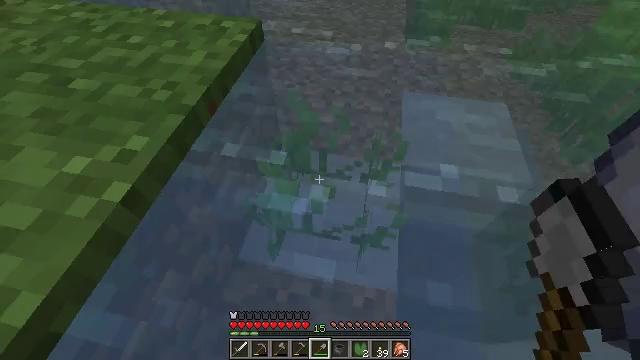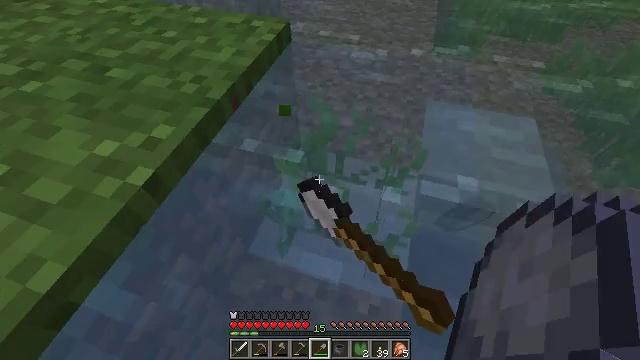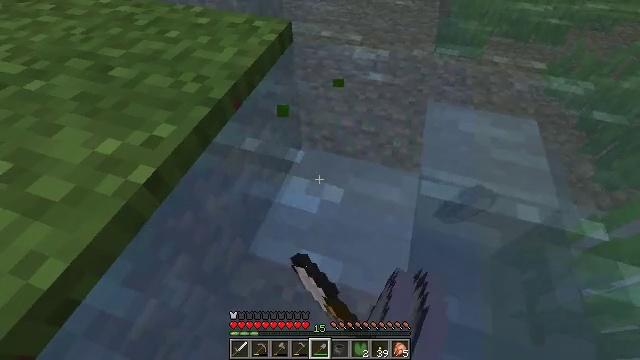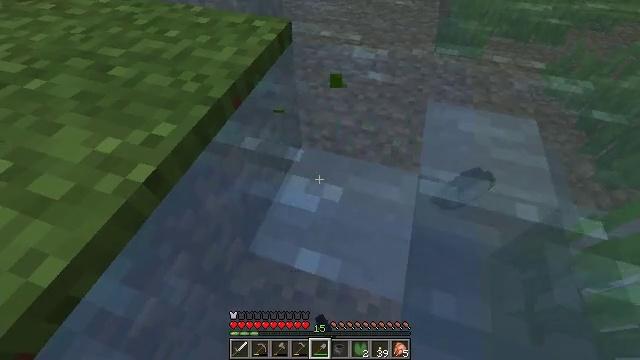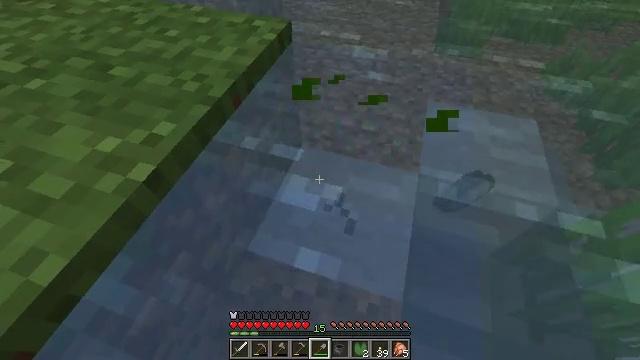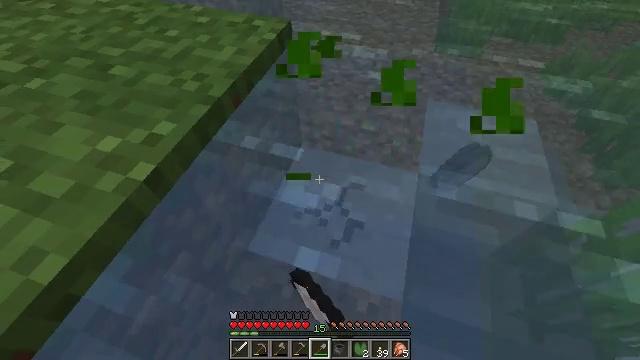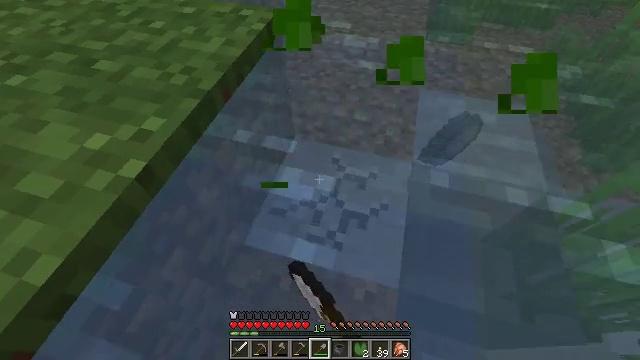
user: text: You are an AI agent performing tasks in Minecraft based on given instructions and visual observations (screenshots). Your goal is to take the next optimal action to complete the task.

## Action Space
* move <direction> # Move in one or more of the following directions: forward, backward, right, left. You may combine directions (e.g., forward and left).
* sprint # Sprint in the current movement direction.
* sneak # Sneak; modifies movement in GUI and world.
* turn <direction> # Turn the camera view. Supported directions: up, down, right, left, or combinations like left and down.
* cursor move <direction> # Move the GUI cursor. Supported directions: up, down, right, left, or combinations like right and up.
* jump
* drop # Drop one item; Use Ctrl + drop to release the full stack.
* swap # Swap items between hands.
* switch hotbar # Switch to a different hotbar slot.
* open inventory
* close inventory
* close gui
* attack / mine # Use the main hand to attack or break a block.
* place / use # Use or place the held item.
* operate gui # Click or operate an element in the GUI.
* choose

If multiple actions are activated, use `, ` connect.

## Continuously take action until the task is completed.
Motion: motion action
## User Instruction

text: Mine seagrass underwater.
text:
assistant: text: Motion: turn left, attack / mine
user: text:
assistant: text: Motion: attack / mine
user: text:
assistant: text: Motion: attack / mine
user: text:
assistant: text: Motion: attack / mine
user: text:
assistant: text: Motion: attack / mine
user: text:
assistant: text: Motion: turn right and down, attack / mine
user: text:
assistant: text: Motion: attack / mine